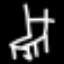
Label: chair